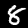
Digit: 8